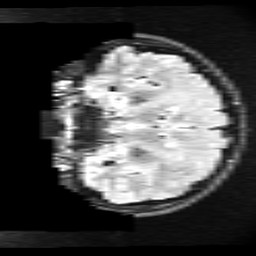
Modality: FLAIR
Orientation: coronal
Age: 22
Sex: male
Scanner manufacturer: ge
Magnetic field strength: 3 T
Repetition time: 11 s
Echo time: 0.1497 s